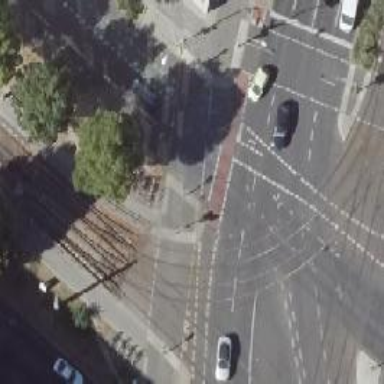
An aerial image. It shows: Asphalt cycleway with traffic signal crossing.